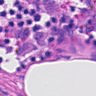
Metastatic tissue present: no